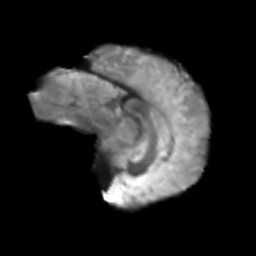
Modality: T2w
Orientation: sagittal
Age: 25
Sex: female
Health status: healthy
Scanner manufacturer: philips
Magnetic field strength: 3 T
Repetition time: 4.004 s
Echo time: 0.08907 s